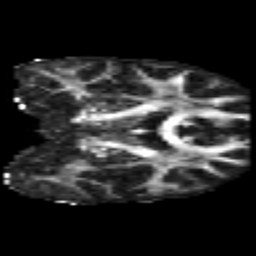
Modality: FA
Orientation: coronal
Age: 34
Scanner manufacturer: philips
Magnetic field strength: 3 T
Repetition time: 8.6 s
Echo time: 0.127 s